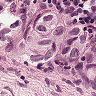
Metastatic tissue present: yes